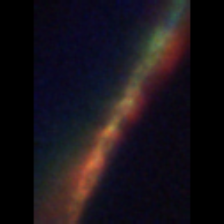
Taxon: Psuedo-nitzschia
Group: Diatoms